Interaction volume radius: 5 \u00c5
Interaction volume height: 25 \u00c5
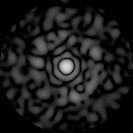
Disorder parameter: 0.8284